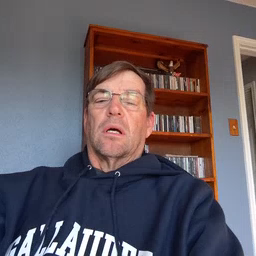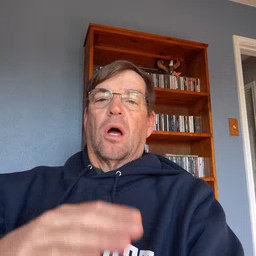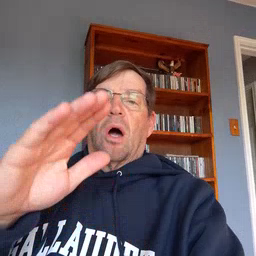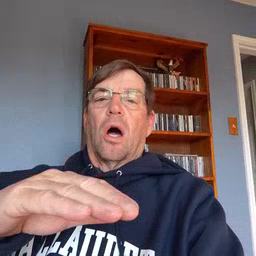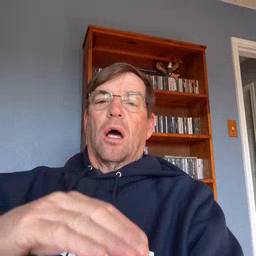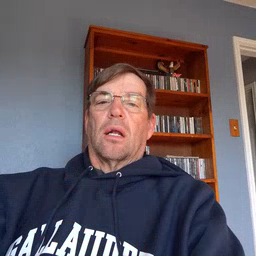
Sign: on